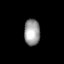
Tissue: skin
Cell type: Others
Senescence score: 0.6906
Nuclear area (px): 408
Mean DAPI intensity: 155.757